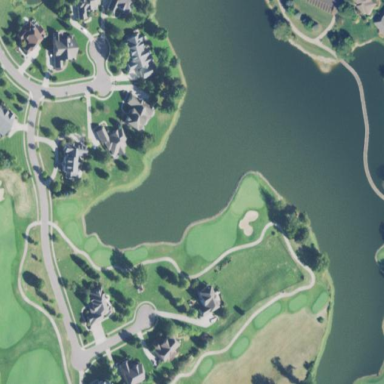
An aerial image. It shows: Lake acting as water hazard for golf course.